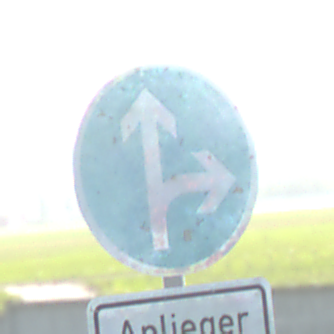
Verkehrszeichen: VorgeschriebeneFahrtrichtungGeradeausOderRechts
Zusatzzeichen unten: PersonengruppenFrei1
Umgebung: Outdoor, Special
Tageszeit: MorningAfternoon
Wetter: Clear
Licht: Natural
Jahreszeit: NotSpecified
Kontrast: HighContrast